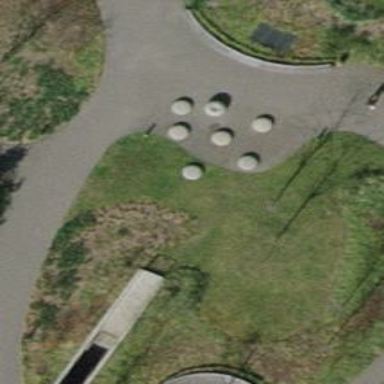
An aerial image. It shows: Bench for seating.